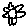
Label: flower